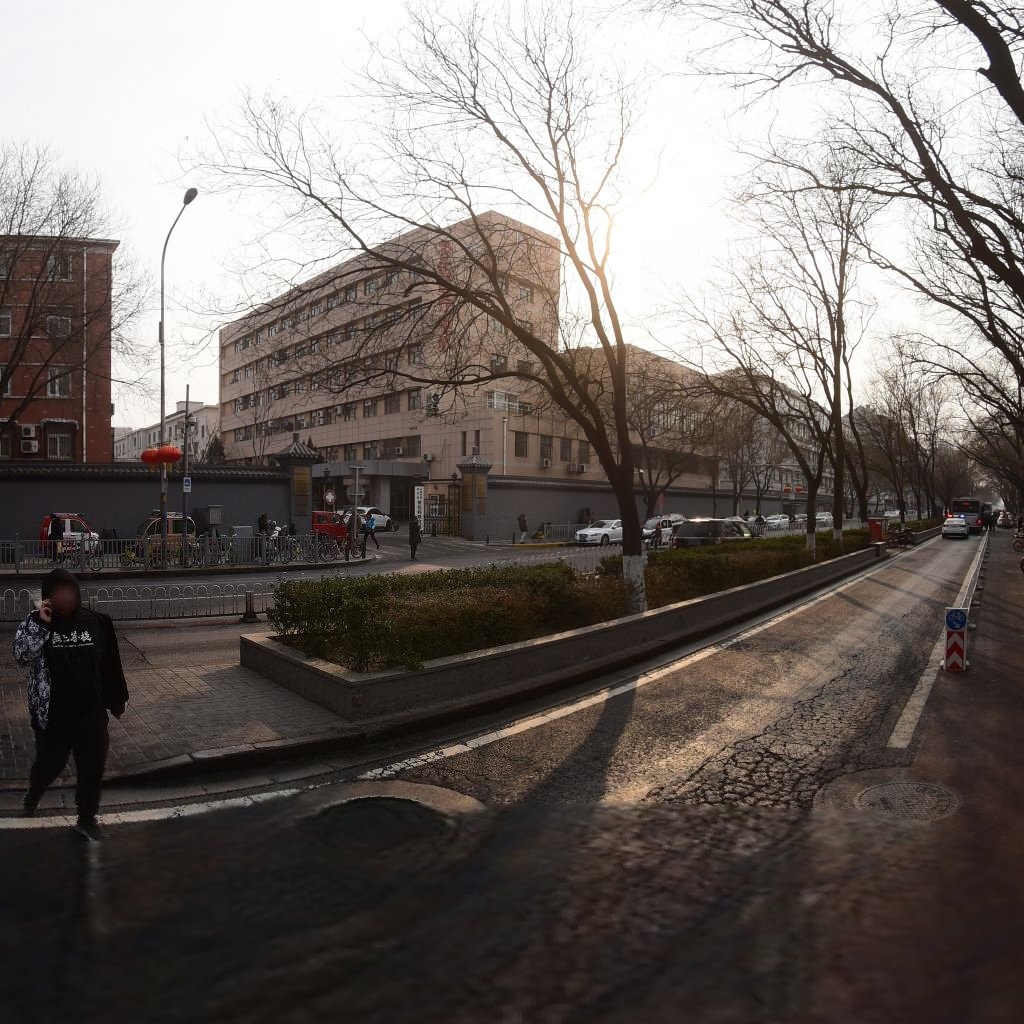
Region: Dongcheng
Road damage annotations: manhole cover, alligator crack